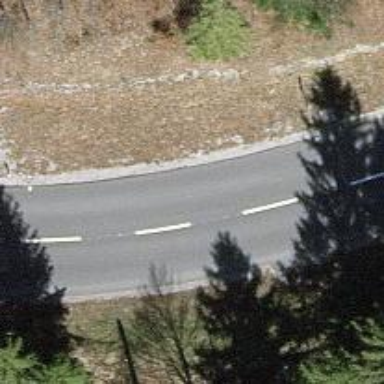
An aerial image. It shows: Tertiary road.